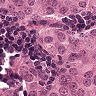
Metastatic tissue present: yes